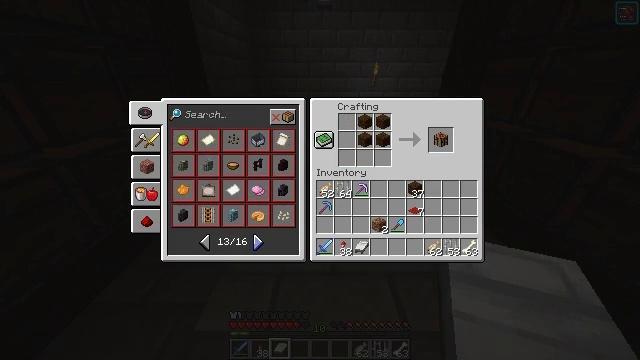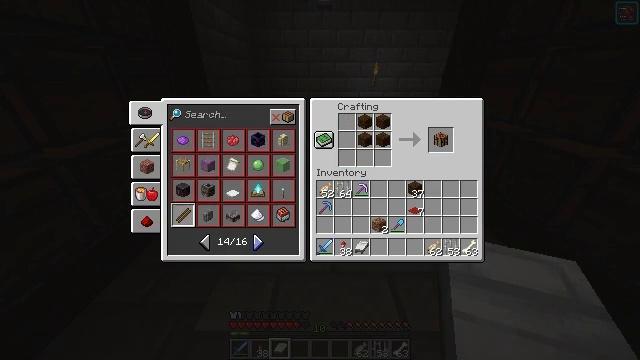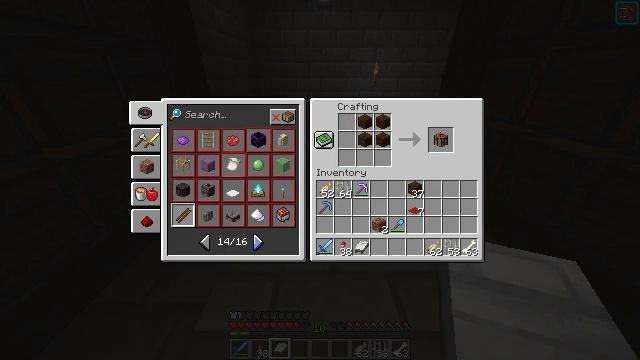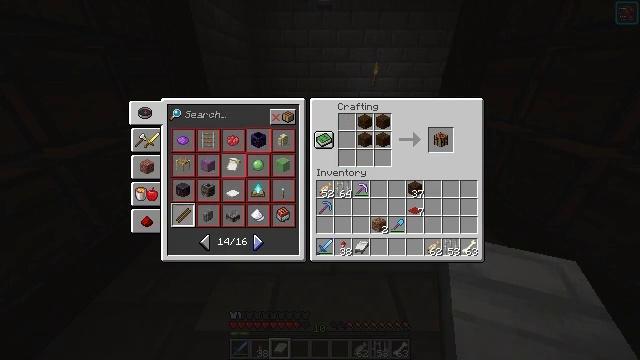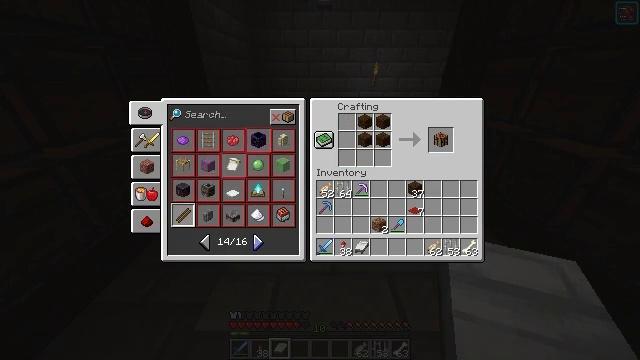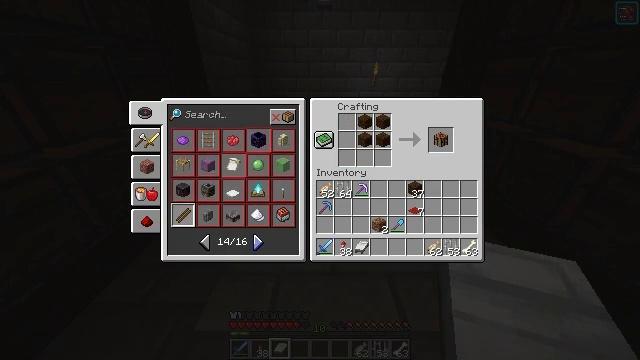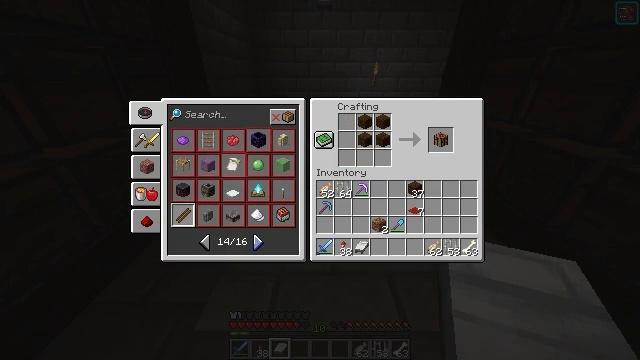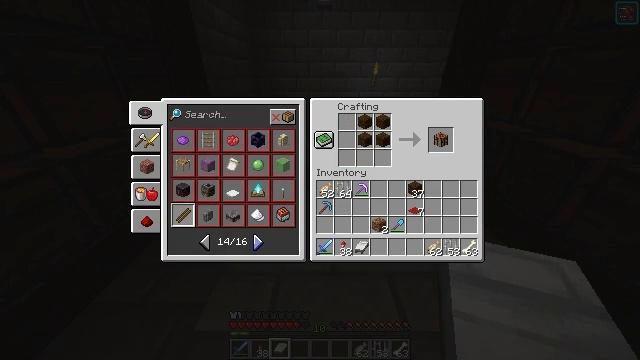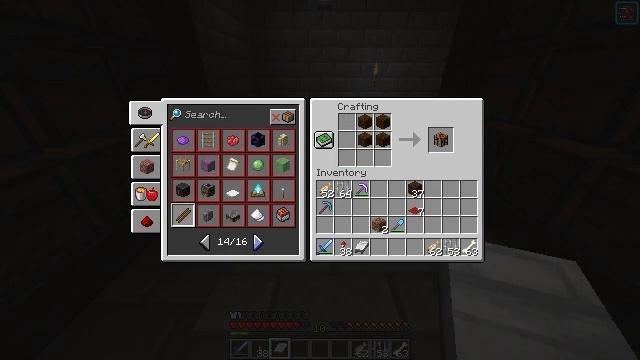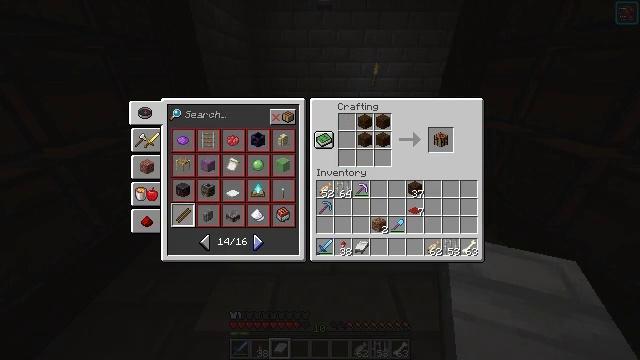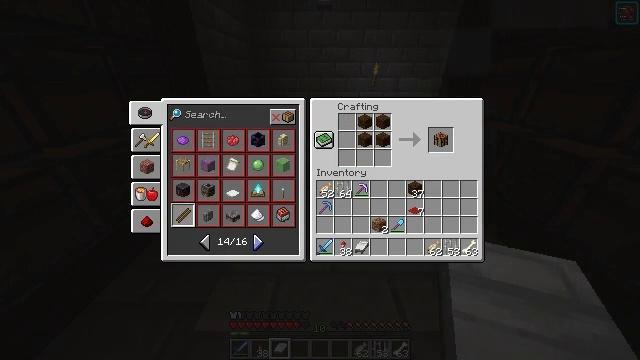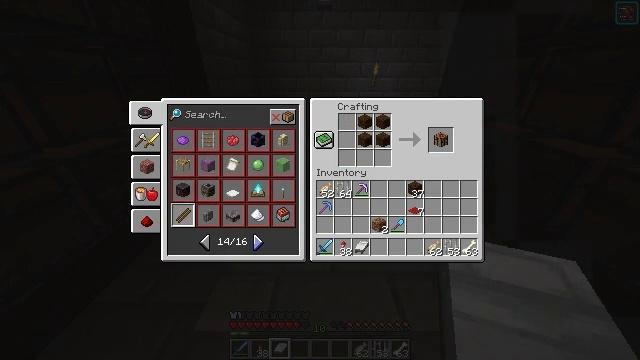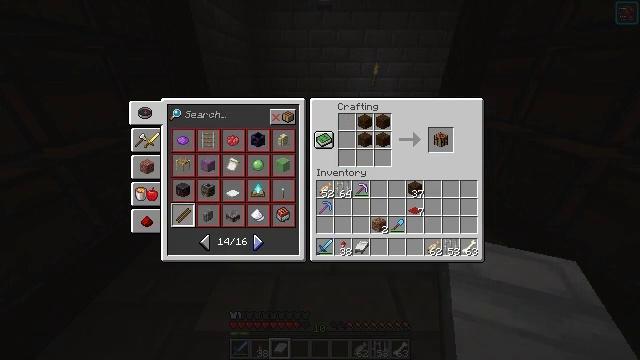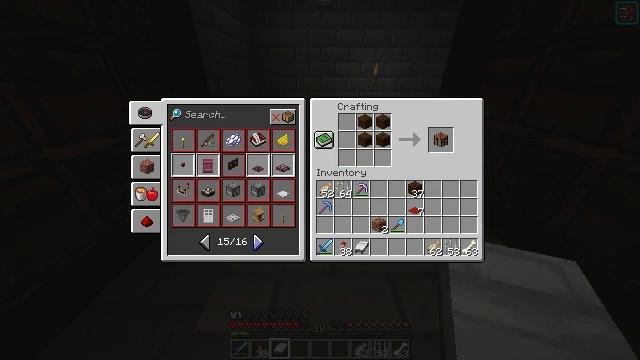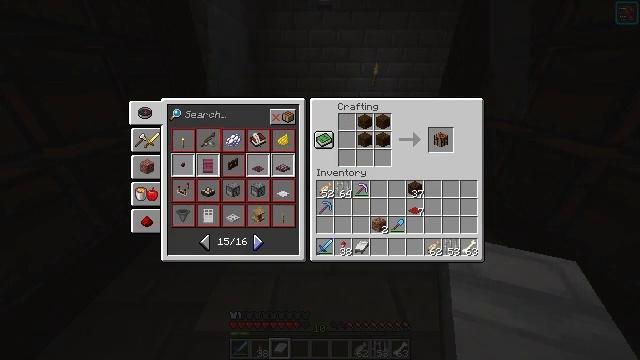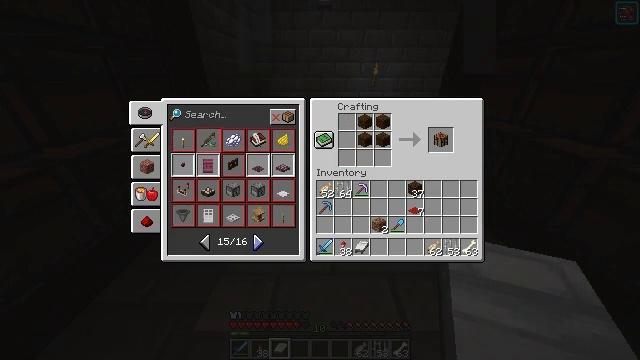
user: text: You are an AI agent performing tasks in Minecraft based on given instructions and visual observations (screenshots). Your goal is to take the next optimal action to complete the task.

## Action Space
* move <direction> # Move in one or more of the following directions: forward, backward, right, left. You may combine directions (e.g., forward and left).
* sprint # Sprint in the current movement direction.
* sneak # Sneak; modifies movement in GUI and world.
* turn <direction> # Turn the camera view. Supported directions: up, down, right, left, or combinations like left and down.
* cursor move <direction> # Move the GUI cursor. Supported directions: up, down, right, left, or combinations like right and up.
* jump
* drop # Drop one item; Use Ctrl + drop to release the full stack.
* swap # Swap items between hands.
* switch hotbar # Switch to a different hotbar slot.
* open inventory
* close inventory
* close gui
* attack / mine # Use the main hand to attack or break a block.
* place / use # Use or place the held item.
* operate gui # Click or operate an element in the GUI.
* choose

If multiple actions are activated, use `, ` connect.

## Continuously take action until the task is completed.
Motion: motion action
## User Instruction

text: Craft a dark oak trapdoor in the crafting table.
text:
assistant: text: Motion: operate gui
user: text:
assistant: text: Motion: operate gui
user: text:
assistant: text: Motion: no_op
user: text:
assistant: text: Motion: no_op
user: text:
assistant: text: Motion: no_op
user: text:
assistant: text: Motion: no_op
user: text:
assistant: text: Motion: no_op
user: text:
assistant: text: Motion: no_op
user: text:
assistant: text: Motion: no_op
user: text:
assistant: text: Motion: no_op
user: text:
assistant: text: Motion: no_op
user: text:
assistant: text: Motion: no_op
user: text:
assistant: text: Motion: operate gui
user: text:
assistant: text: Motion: operate gui
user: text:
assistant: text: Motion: no_op
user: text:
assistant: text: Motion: no_op
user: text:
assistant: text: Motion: no_op
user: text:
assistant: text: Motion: no_op
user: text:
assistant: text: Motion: no_op
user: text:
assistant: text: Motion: no_op
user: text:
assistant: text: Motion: no_op
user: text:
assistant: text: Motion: no_op
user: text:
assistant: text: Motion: no_op
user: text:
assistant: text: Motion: no_op
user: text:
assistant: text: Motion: no_op
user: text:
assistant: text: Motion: no_op
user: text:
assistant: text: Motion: no_op
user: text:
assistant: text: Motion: cursor move right and up
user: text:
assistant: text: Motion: cursor move up
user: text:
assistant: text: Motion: cursor move up